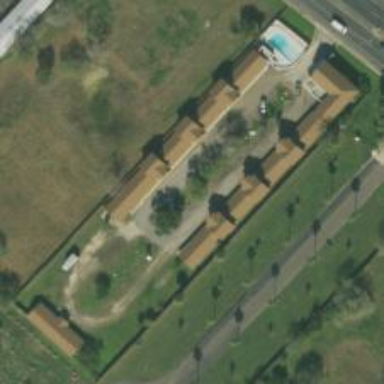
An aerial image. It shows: Commercial area featuring motel.